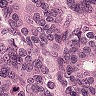
Metastatic tissue present: yes